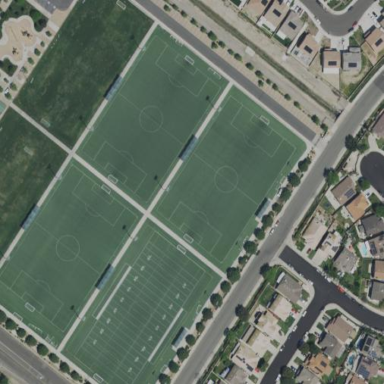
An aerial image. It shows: Soccer pitch for leisureland activities.